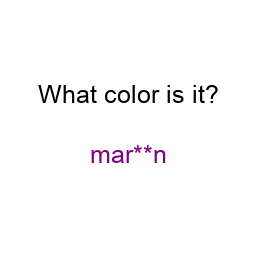
Color: purple
Color name shown: maroon
Background color: white
Question text color: black